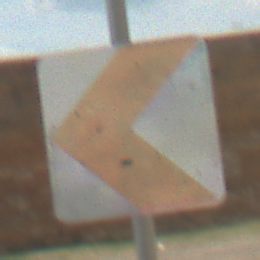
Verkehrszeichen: RichtungstafelnInKurvenKleinRechts
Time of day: Midday
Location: Outdoor (Suburban)
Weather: PartlyCloudy
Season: NotSpecified
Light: Natural